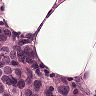
Metastatic tissue present: yes